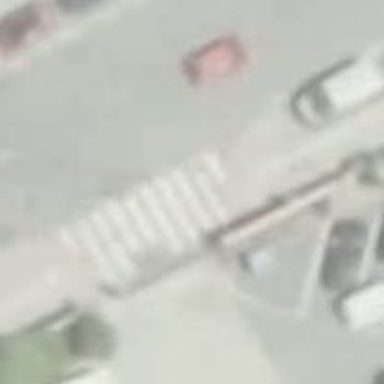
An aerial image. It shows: Marked zebra crossing on the road.